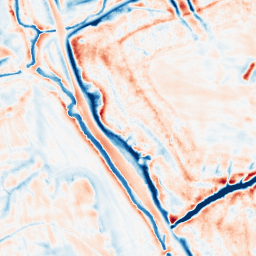
Category: edge_preserving
Decomposition family: bilateral
Decomposition parameters: d: 21
sigma_color: 150
sigma_space: 100
Upsampling method: bilinear
Upsampling parameters: scale: 8
Upsampling scale: 8